Question: I've been trying to solve this for 2 hours now, and can't success
Attached below is the response for this query:
'''
SELECT login, SUM(gain) AS weekly_gain
FROM gt_history
WHERE is_closed = 1 AND (cmd = 0 OR cmd = 1)
GROUP BY WEEK(close_time), login
'''
Now, what i would like to do is, to make an 'AVERAGE' of all the values, 'GROUP BY' login.
Ideas?

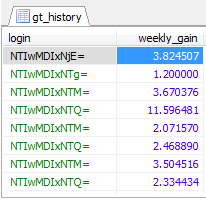
Answer: Simply use query You have as sub-query.
'''
SELECT login, AVG(weekly_gain) FROM
(SELECT login, SUM(gain) AS weekly_gain
FROM gt_history
WHERE is_closed = 1 AND (cmd = 0 OR cmd = 1)
GROUP BY WEEK(close_time), login)
GROUP BY login
'''